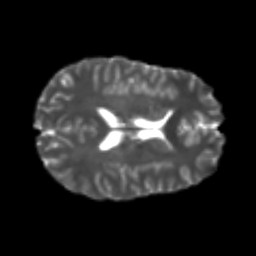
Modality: T2w
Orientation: axial
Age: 22
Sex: male
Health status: healthy
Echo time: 0.074 s